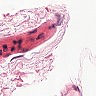
Metastatic tissue present: no